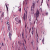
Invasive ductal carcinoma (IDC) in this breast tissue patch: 1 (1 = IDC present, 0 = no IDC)